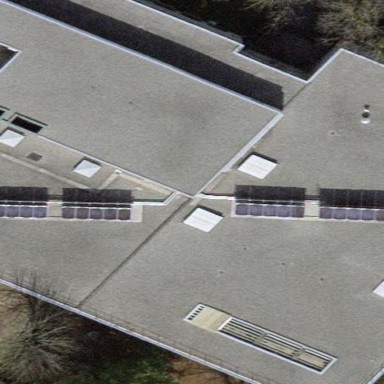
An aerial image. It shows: Flat roof retail building.